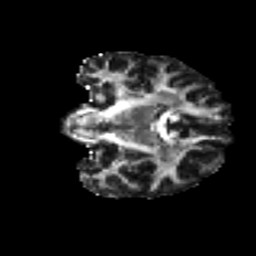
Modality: FA
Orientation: coronal
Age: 36
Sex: male
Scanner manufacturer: ge
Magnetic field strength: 3 T
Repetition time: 7.8 s
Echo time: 0.0606 s